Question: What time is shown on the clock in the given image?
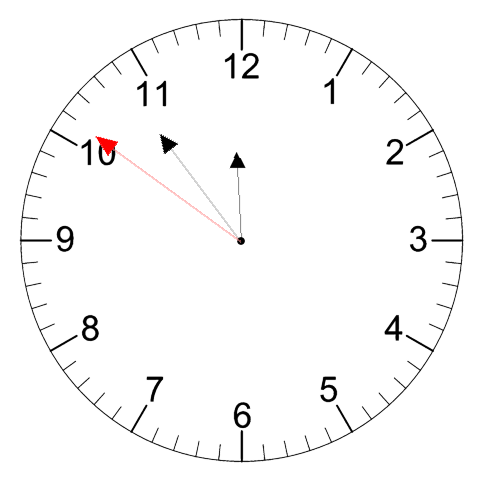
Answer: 11:53:51